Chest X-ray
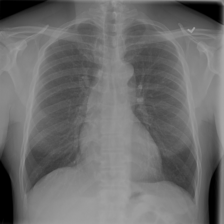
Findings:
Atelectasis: negative
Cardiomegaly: negative
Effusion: negative
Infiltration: negative
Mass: negative
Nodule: negative
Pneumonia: negative
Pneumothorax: negative
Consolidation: negative
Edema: negative
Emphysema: negative
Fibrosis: negative
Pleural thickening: negative
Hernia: negative